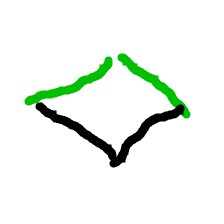
Shape: rhombus